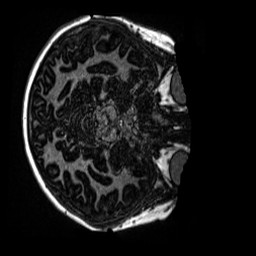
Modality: MP2RAGE
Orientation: axial
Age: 9
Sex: female
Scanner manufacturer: siemens
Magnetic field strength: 3 T
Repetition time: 4 s
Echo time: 0.00299 s